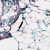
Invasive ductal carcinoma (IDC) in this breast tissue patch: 0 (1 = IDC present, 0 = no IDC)